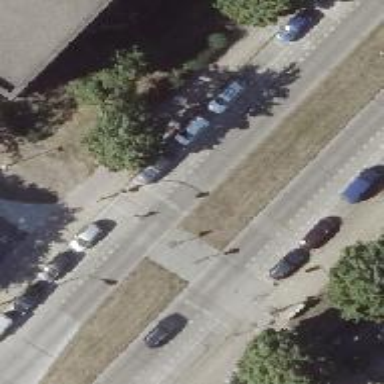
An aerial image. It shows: Footway crossing with traffic signals and central island.